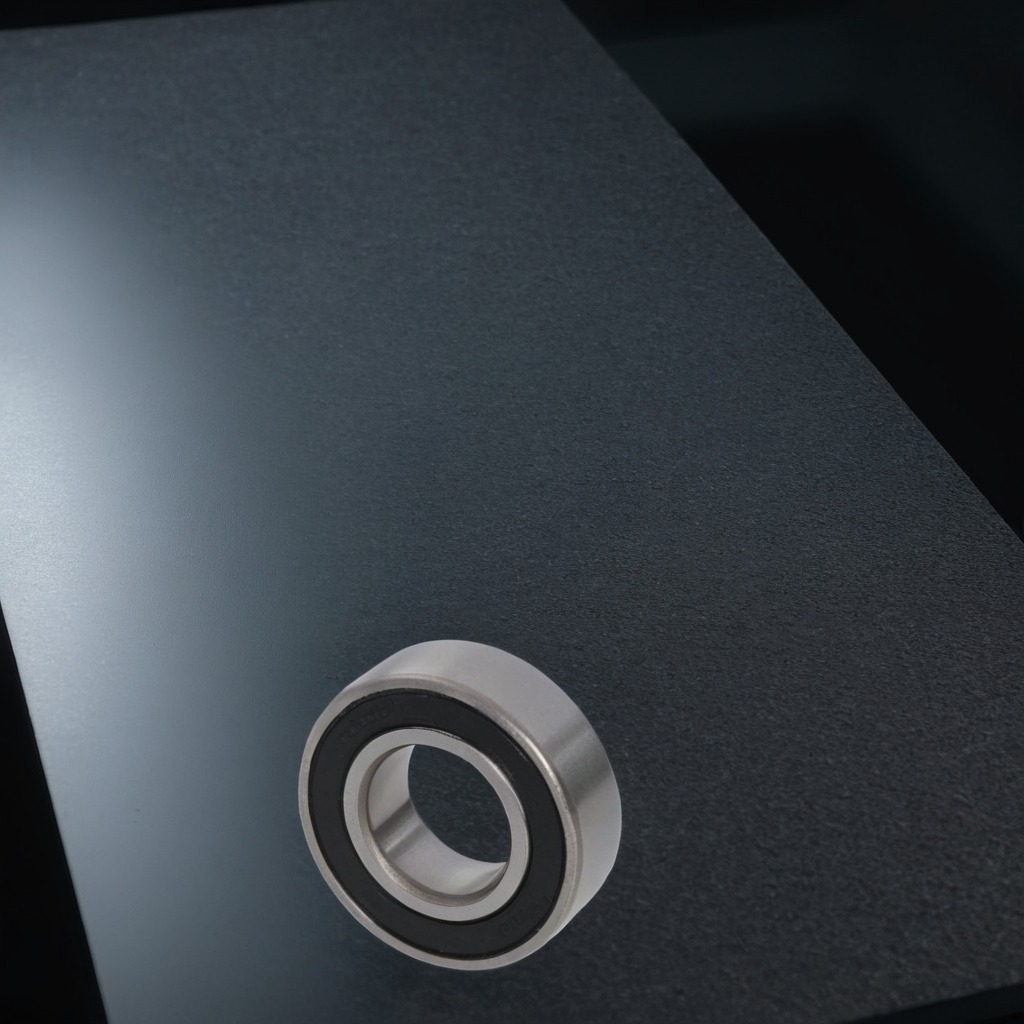
A metal ball bearing is lying on a clean granite table inside a workshop at night.